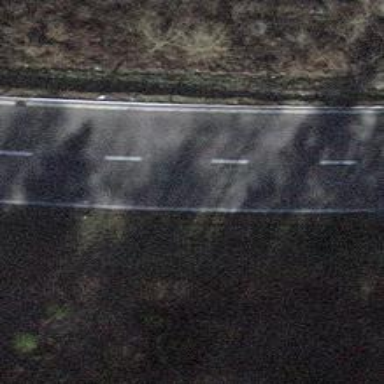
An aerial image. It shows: Asphalt motorway link.